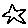
Label: star